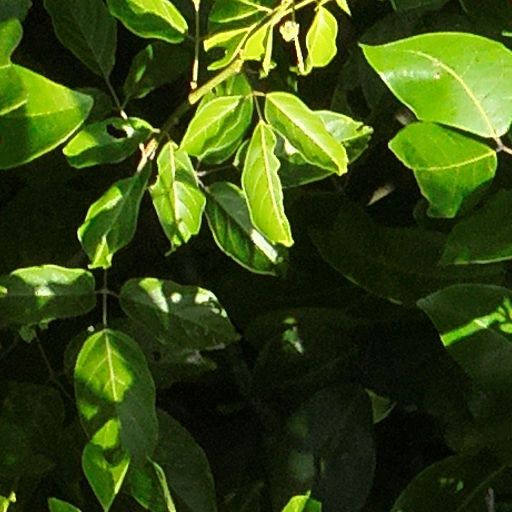
Species: Prioria copaifera
GBIF accepted scientific name: Prioria copaifera
Crown area (m\u00b2): 112.264